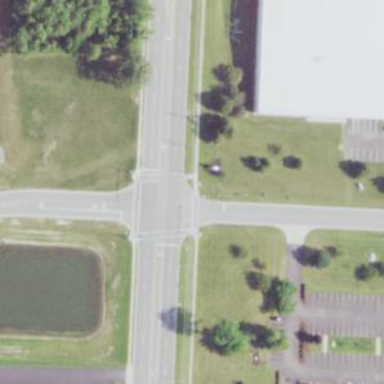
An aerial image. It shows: Asphalt footway crossing.